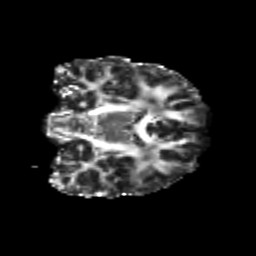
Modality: FA
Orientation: coronal
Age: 25
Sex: female
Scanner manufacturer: siemens
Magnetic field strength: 3 T
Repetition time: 3.5 s
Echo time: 0.104 s